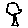
Label: tree